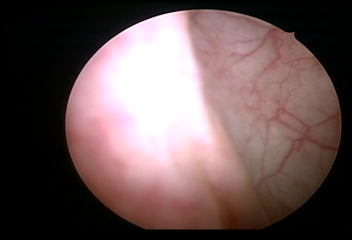
Modality: WLC
Class: Normal mucosa
Bladder cancer association: No